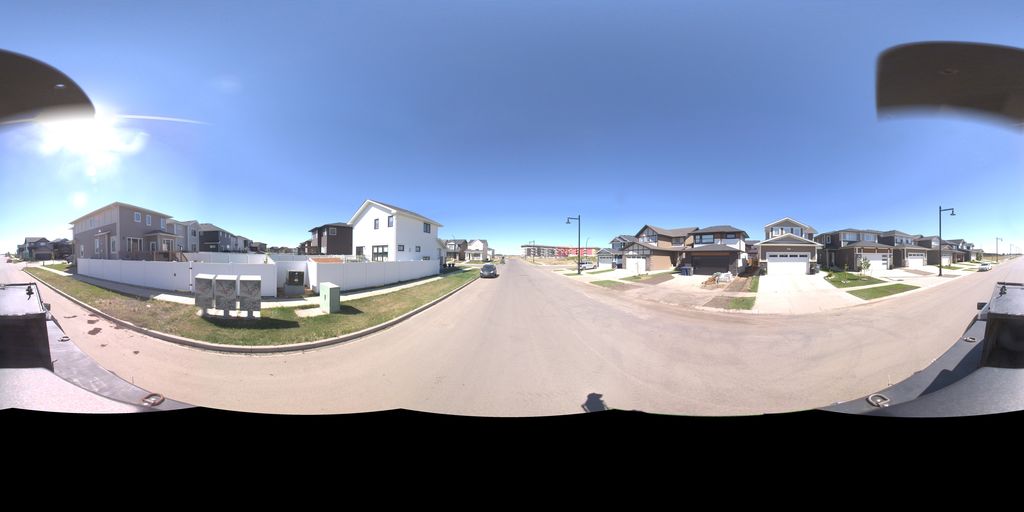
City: saskatoon